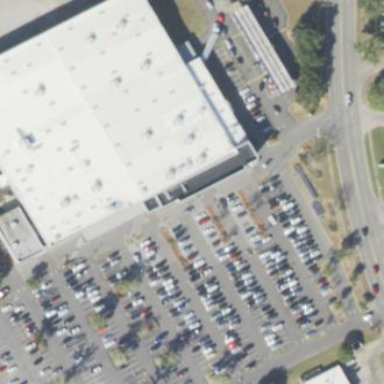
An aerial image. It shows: Wholesale shop located inside building.